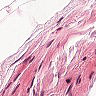
Metastatic tissue present: no